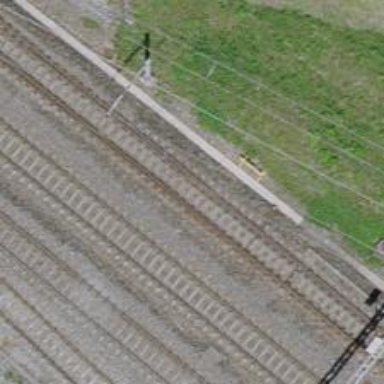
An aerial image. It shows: Railway switch.